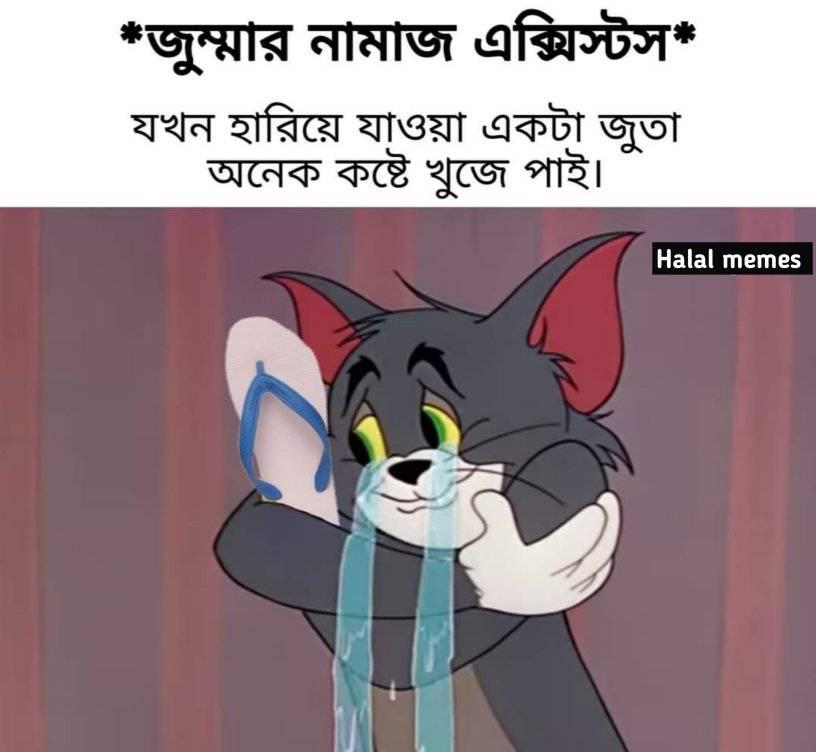
Text: *জুম্মার নামাজ এক্সিস্টস* যখন হারিয়ে যাওয়া একটা জুতা অনেক কষ্টে খুজে পাই ।
Label: Non Hate